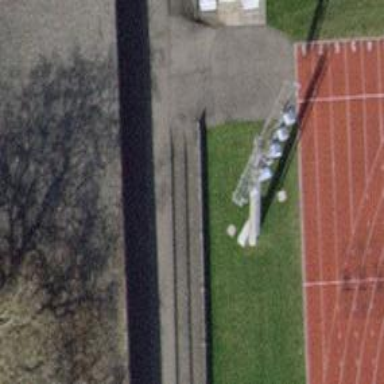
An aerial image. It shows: Mast structure.